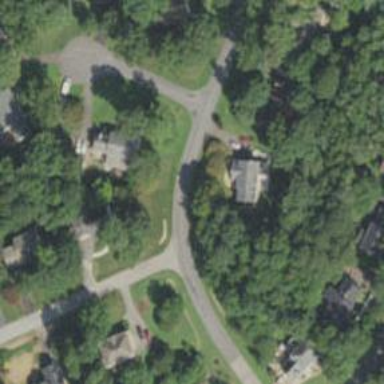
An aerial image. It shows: Driveway.